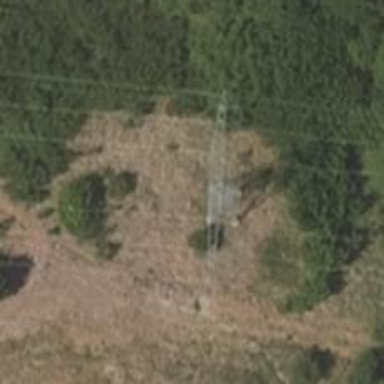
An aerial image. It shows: Power tower.